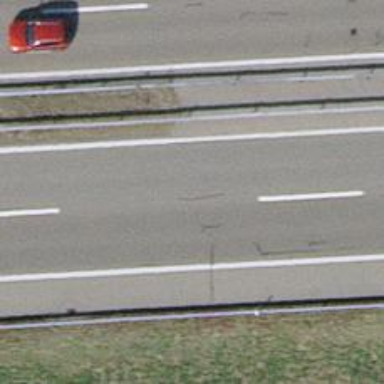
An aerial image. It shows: Motorway.